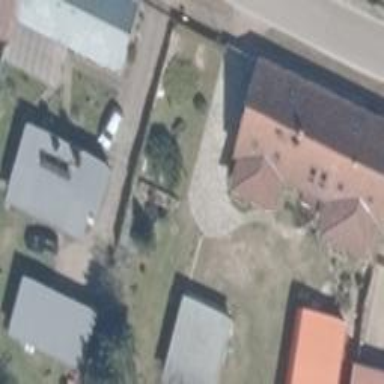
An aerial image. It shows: Gabled roof house.